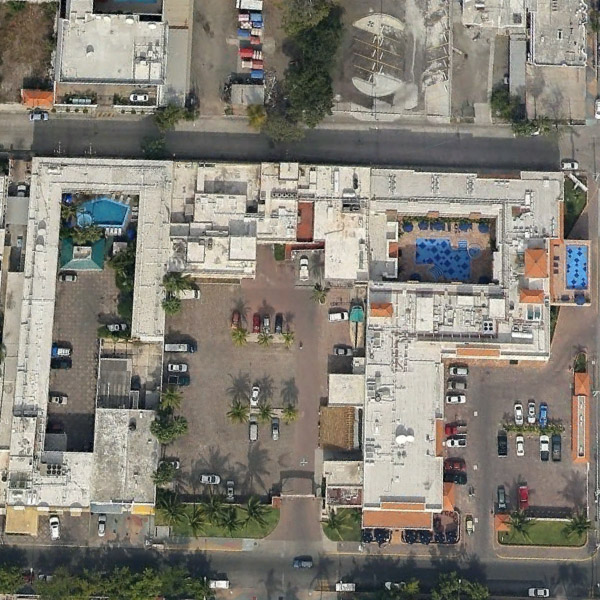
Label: Resort